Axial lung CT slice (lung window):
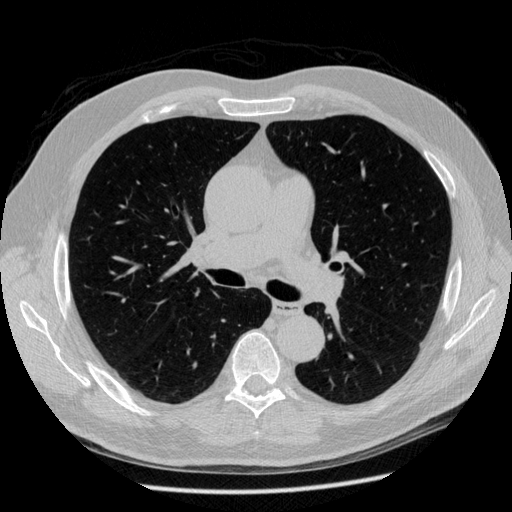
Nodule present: no